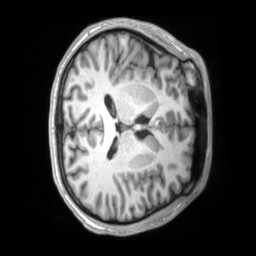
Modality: T1w
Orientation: axial
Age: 20
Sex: male
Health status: ill
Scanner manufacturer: siemens
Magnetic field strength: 3 T
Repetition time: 2.2 s
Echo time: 0.00157 s